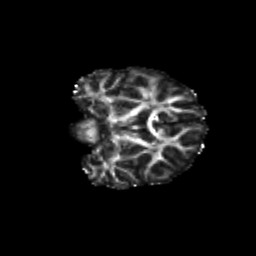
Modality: FA
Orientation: coronal
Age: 12
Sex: male
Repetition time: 9.512 s
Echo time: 0.089 s